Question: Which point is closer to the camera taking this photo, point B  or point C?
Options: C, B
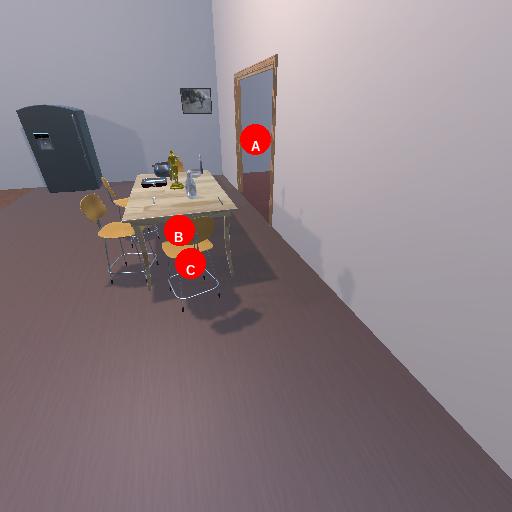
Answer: C